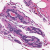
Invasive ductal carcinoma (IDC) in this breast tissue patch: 0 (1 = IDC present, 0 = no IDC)